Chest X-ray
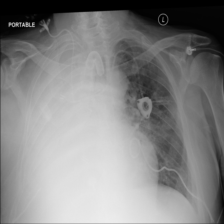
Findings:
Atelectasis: negative
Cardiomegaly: negative
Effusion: negative
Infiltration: positive
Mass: negative
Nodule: negative
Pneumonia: negative
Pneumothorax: negative
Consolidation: negative
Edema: negative
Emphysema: negative
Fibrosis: negative
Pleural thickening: negative
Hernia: negative